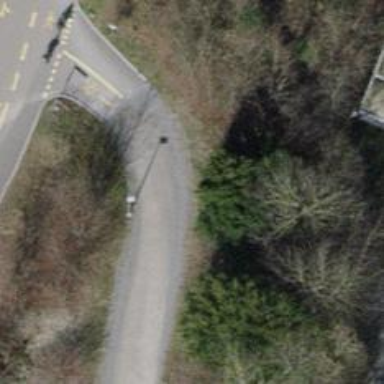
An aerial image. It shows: Path surfaced with fine gravel.